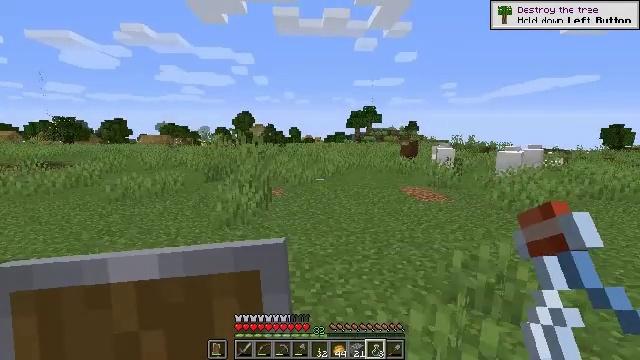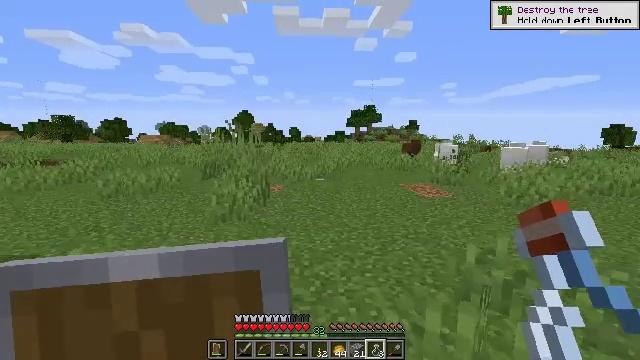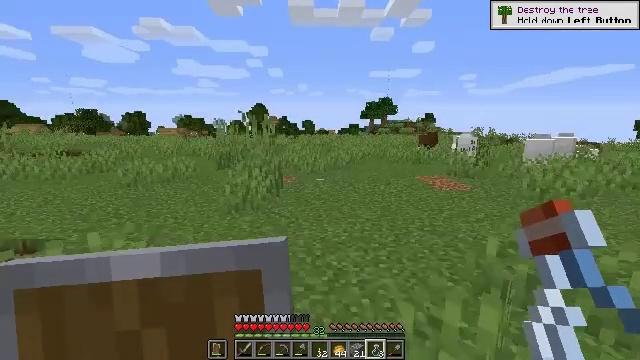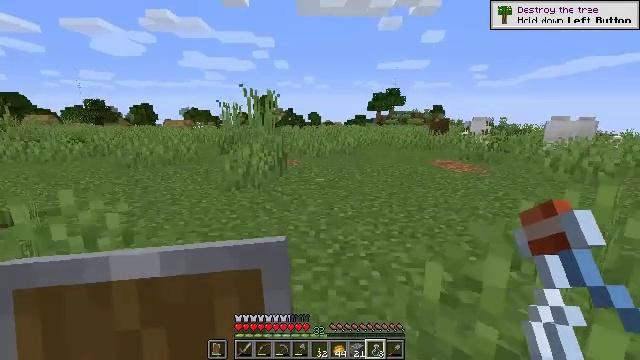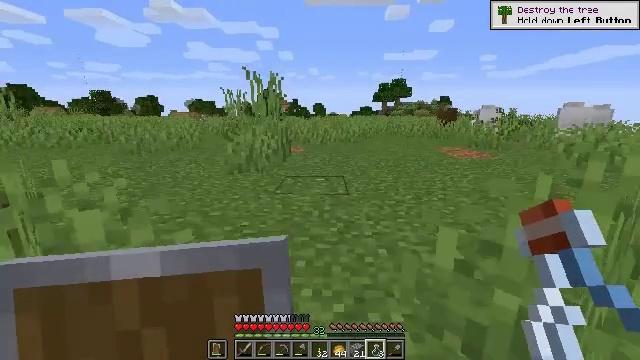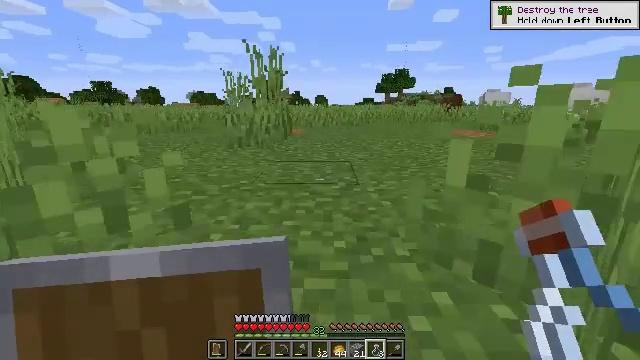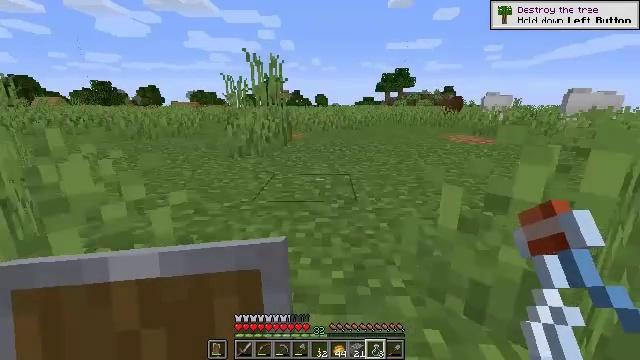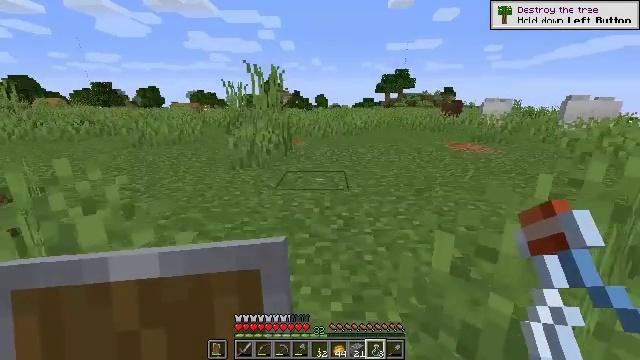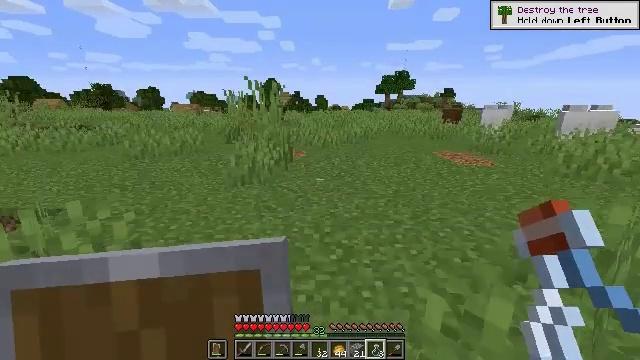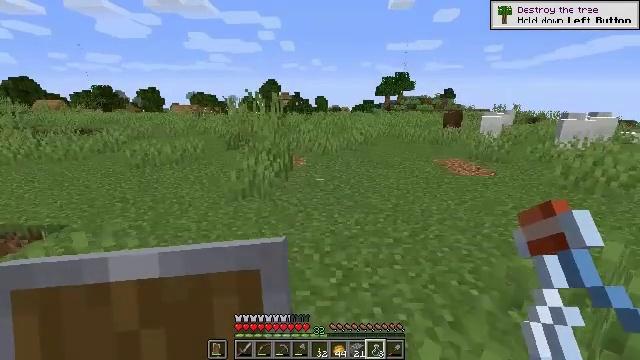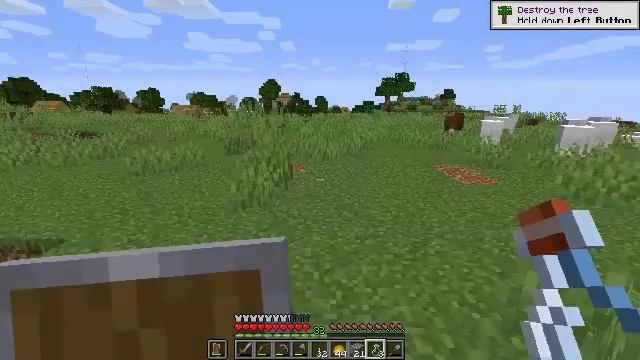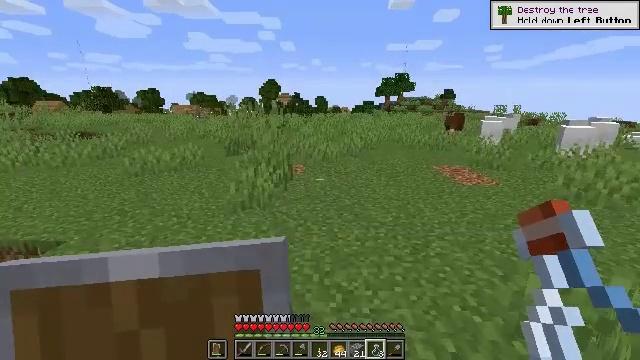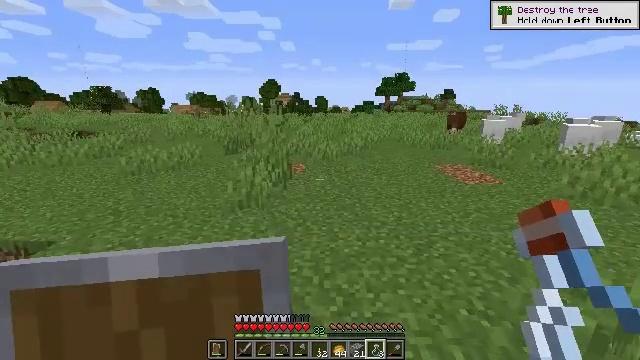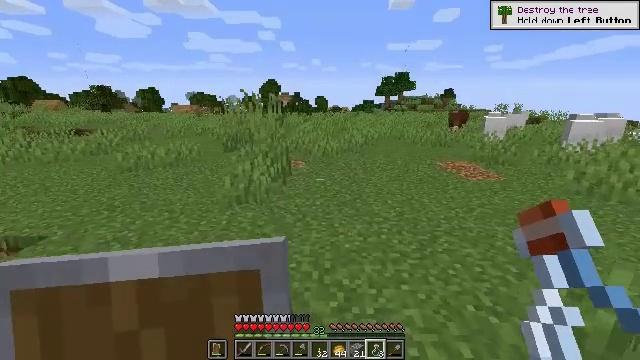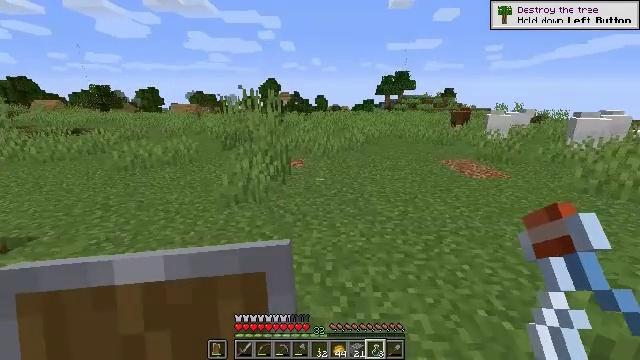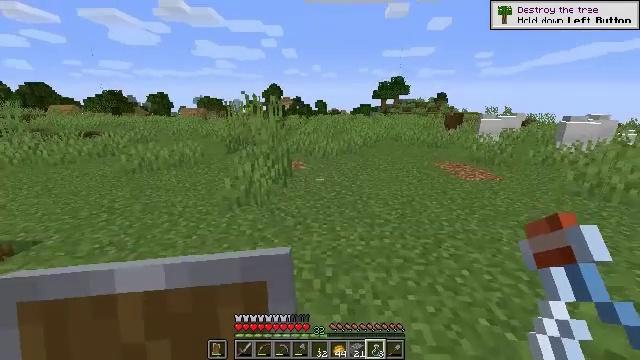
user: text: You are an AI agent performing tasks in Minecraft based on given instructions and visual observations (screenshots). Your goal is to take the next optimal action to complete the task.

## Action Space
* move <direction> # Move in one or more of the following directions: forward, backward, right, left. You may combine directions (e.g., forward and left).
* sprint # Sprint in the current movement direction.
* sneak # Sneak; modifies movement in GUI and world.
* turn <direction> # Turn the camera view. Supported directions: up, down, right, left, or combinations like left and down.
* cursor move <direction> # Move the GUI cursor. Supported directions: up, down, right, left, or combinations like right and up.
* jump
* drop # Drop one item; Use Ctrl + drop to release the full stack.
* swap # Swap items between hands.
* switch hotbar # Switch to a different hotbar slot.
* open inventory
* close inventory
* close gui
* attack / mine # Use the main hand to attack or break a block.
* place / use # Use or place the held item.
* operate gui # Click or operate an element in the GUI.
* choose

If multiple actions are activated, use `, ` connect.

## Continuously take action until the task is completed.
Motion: motion action
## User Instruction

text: craft item air
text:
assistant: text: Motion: move forward
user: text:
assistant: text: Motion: move forward, turn left and down
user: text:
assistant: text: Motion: move forward, turn left and down
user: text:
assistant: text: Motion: move forward, turn left and down
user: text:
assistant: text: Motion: move forward, turn down, jump
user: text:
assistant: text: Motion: move forward, jump
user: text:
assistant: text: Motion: move forward
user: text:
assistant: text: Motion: move forward
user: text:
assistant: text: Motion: move forward
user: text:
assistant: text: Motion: move forward
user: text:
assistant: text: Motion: move forward
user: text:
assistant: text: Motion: move forward
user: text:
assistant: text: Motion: move forward
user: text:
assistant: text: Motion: move forward, sprint
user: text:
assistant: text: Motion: move forward, sprint
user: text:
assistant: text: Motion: move forward, sprint
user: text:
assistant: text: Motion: move forward, sprint
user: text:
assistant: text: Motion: move forward, sprint
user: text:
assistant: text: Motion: move forward, sprint
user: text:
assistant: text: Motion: move forward, sprint
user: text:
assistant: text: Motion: move forward, turn left
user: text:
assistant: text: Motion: move forward, turn left and up
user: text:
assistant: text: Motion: move forward
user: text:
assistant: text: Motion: move forward
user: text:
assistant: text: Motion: move forward
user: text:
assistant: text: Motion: move forward
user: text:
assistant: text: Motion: move forward
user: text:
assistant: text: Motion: move forward
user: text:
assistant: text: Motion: move forward
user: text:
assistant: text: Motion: move forward